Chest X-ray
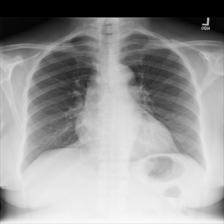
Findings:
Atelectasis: negative
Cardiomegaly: positive
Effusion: negative
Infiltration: negative
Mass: negative
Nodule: negative
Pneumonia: negative
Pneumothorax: negative
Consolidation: negative
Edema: negative
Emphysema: negative
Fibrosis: negative
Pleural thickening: negative
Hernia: negative